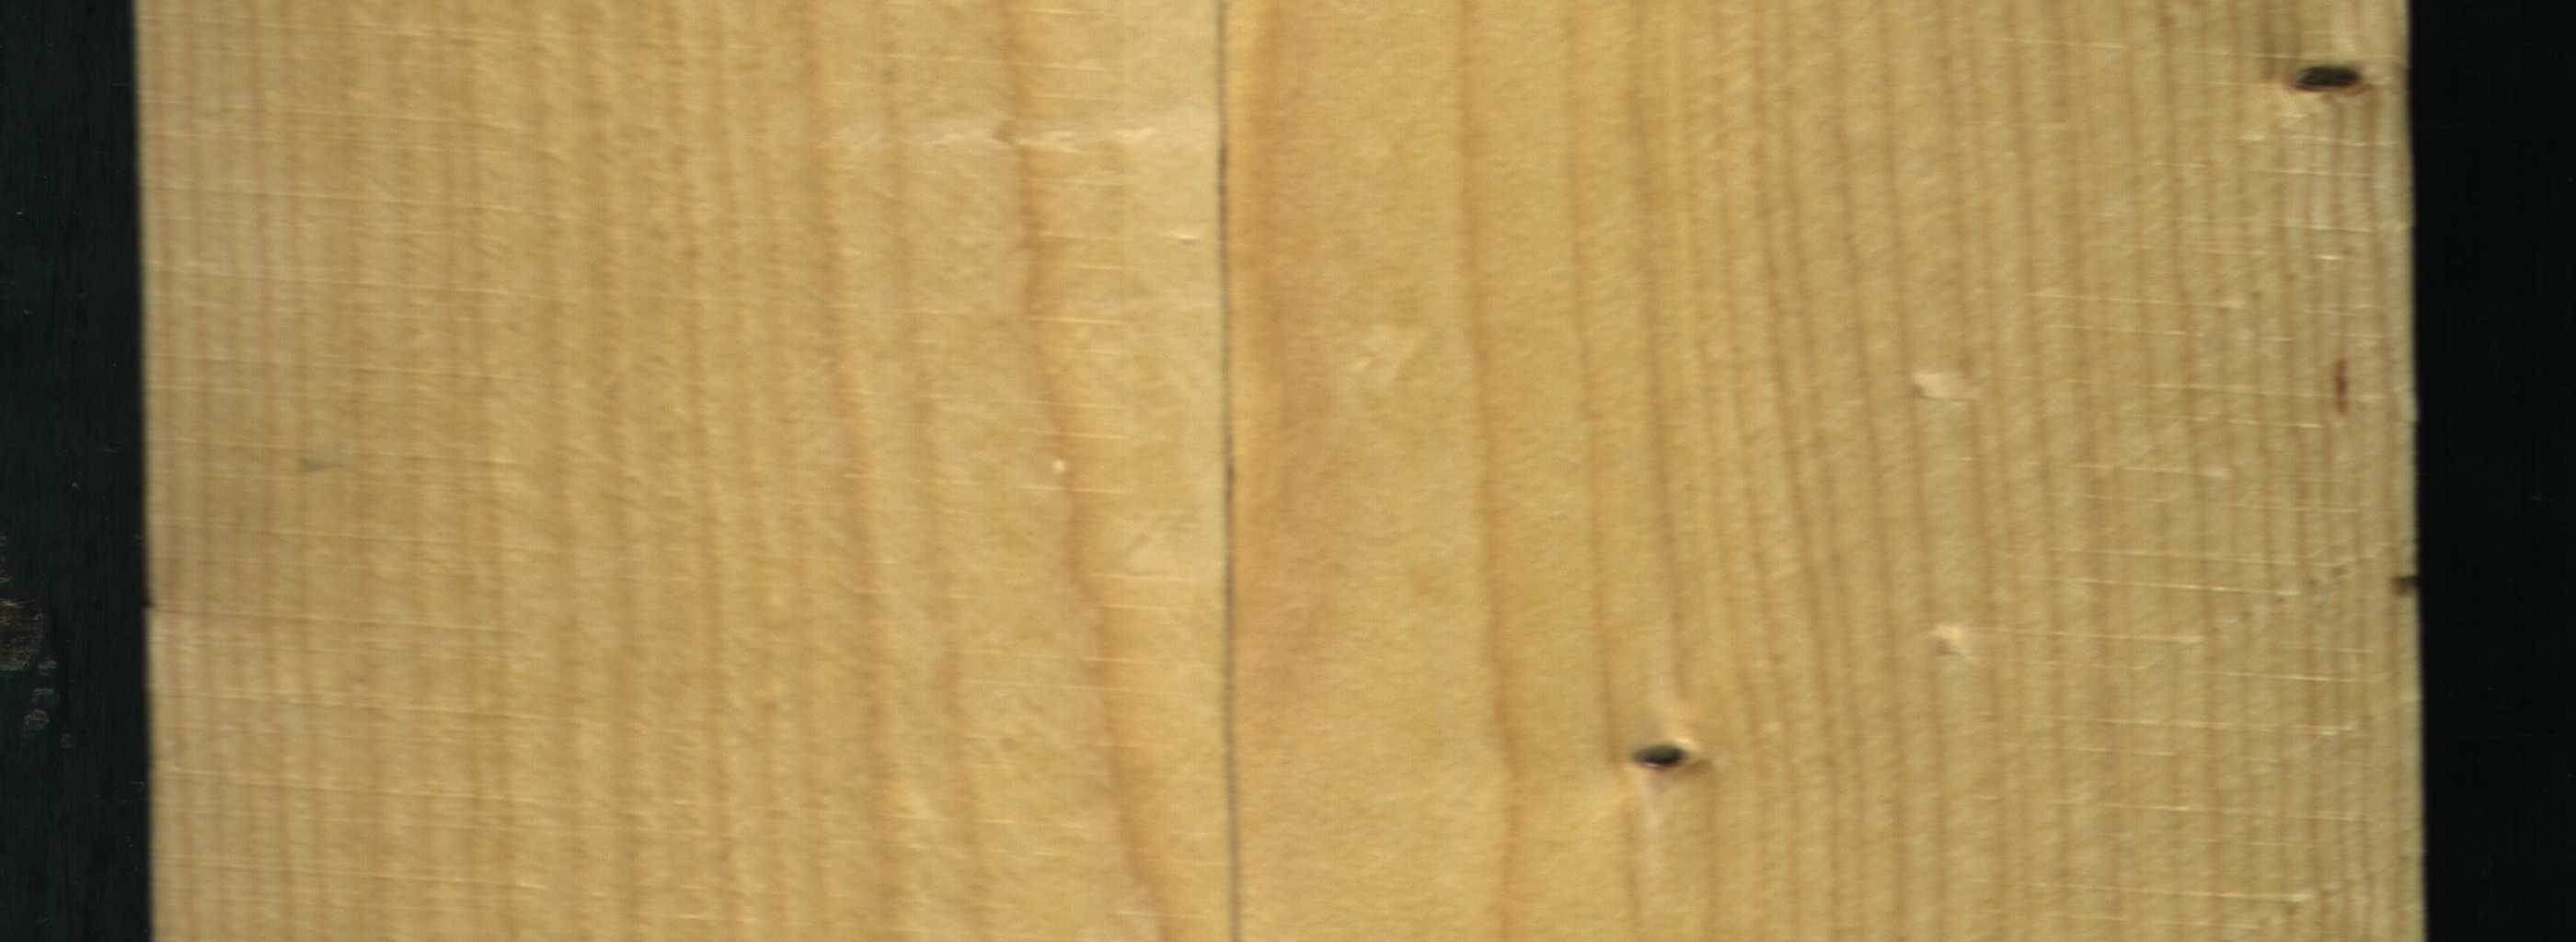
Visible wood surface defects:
Dead_Knot
Dead_Knot